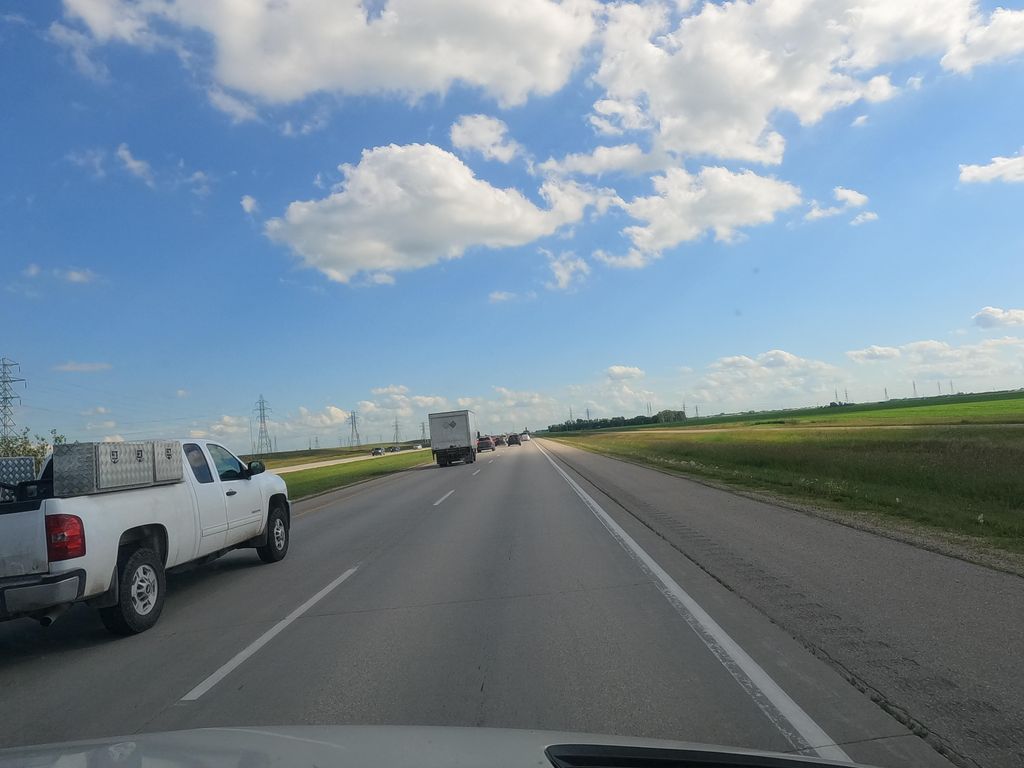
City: winnipeg